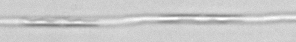
Label: Pseudo-nitzschia